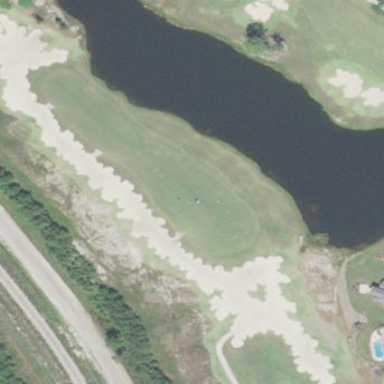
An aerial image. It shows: Grassy area designated as golf fairway.